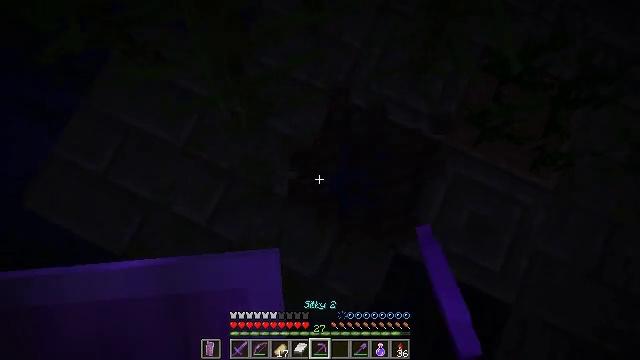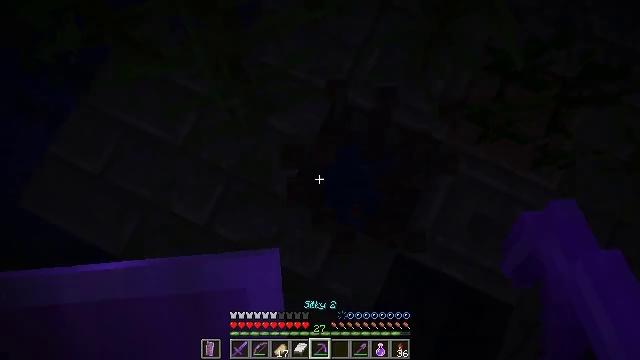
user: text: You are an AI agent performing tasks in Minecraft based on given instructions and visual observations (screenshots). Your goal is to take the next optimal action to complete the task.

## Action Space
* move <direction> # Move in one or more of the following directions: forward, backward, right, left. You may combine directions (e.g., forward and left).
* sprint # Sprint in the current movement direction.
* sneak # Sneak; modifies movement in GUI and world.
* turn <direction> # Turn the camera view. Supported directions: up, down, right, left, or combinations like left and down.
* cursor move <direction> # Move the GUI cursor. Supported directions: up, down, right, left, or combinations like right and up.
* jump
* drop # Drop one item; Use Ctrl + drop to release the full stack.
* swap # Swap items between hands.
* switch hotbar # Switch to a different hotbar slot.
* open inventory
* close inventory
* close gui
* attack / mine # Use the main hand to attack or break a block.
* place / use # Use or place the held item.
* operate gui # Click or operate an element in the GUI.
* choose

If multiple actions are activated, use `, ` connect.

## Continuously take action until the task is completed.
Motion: motion action
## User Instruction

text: Break polished granite.
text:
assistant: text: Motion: attack / mine
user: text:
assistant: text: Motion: attack / mine